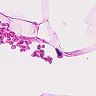
Metastatic tissue present: no